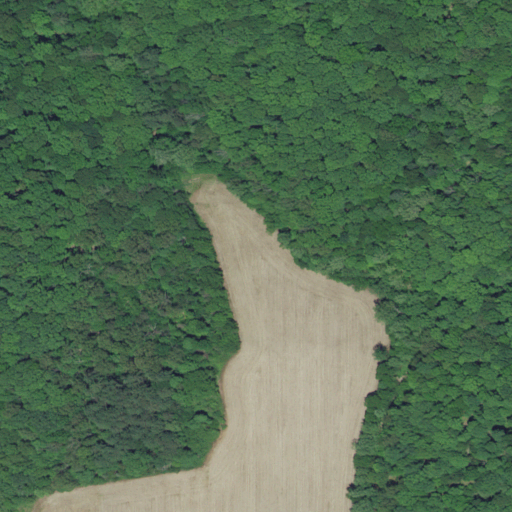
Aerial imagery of valley in Indiana named Tidd Hollow containing deciduous forest, cultivated crops, pasture, and mixed forest